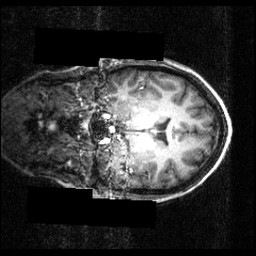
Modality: T1w
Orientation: coronal
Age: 27
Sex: female
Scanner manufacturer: siemens
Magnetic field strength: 3.951 T
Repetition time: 1.5 s
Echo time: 0.00335 s